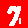
Digit: 7